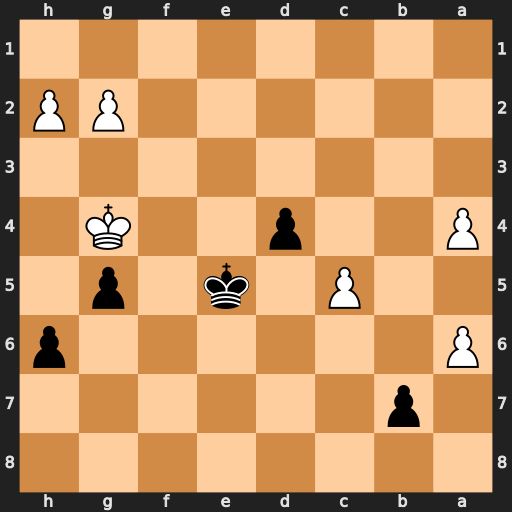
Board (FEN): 8/1p6/P6p/2P1k1p1/P2p2K1/8/6PP/8
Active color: b
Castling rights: -
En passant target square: -
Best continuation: bxa6 Kf3 Kd5 c6 Kxc6